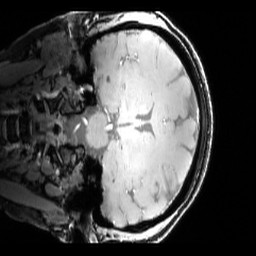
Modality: T1w
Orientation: coronal
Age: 33
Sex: female
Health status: healthy
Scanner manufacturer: siemens
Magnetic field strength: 7 T
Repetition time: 4.3 s
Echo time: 0.00227 s